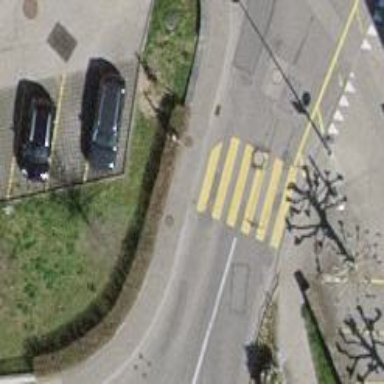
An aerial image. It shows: Zebra crossing on the road.